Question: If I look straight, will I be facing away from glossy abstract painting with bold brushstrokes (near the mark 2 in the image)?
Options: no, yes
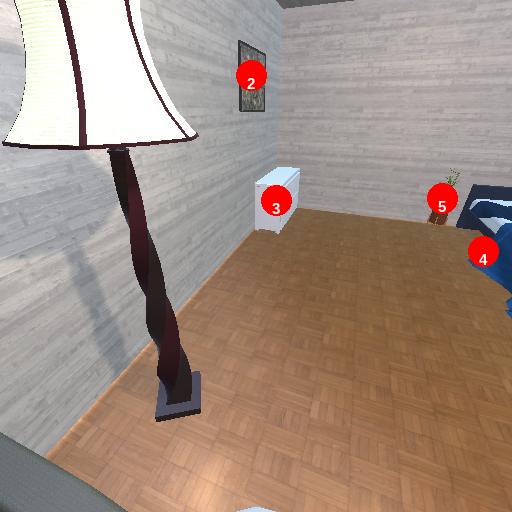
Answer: no